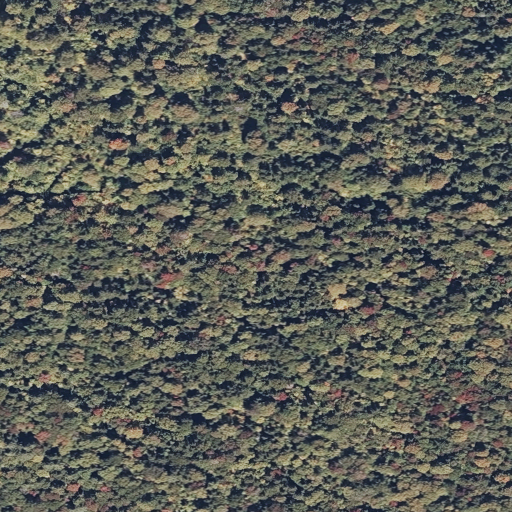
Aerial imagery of ridge(s) in Maine named Sap Ridge containing mixed forest, deciduous forest, and evergreen forest